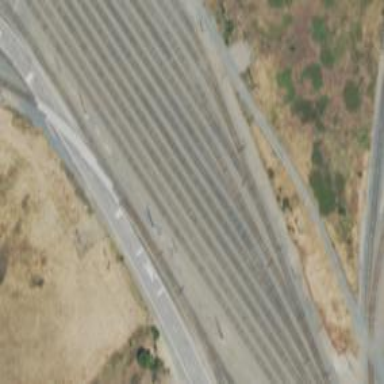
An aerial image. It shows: Railway yard.